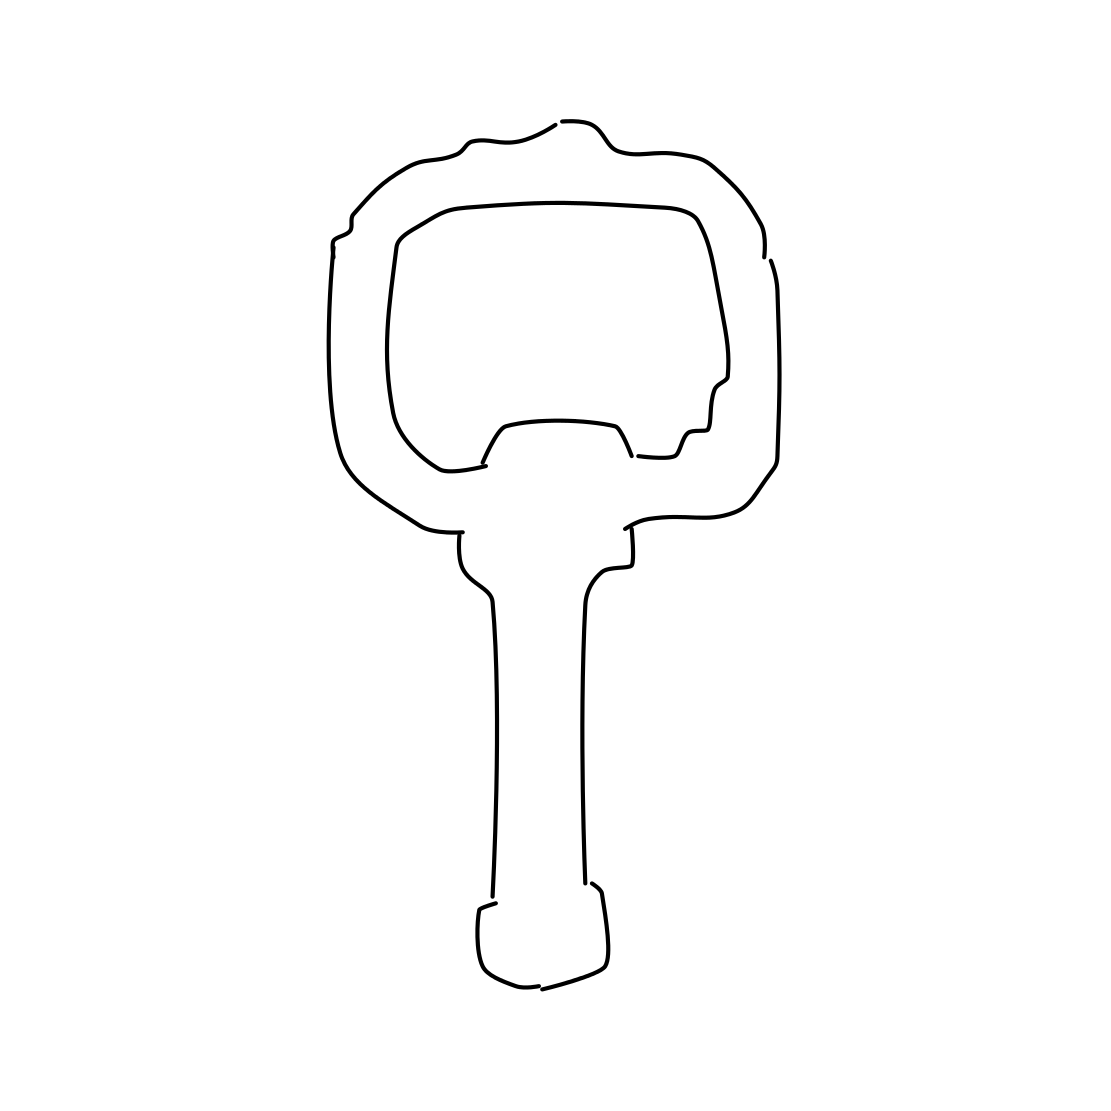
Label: bottle opener